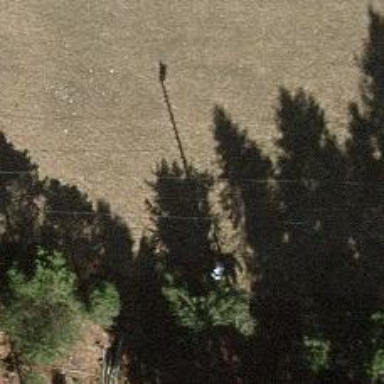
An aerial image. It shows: Pylon used for aerialway.